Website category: phone
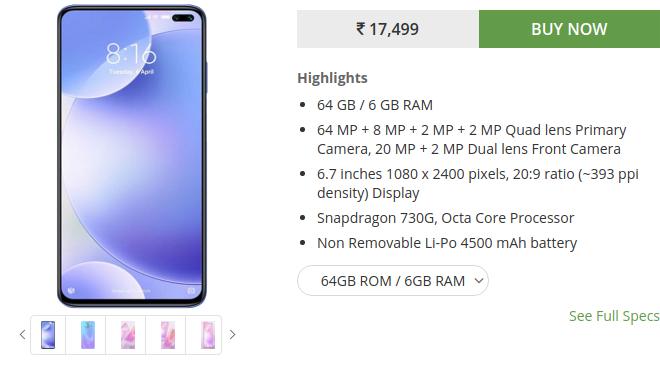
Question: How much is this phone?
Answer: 17,499

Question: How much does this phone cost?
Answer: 17,499

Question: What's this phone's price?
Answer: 17,499

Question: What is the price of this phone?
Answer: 17,499

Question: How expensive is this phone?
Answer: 17,499

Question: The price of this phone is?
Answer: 17,499

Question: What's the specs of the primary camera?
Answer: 64 MP + 8 MP + 2 MP + 2 MP Quad lens Primary Camera

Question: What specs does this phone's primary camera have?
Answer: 64 MP + 8 MP + 2 MP + 2 MP Quad lens Primary Camera

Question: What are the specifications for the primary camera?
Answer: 64 MP + 8 MP + 2 MP + 2 MP Quad lens Primary Camera

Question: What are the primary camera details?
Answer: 64 MP + 8 MP + 2 MP + 2 MP Quad lens Primary Camera

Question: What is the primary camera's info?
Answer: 64 MP + 8 MP + 2 MP + 2 MP Quad lens Primary Camera

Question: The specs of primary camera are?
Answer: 64 MP + 8 MP + 2 MP + 2 MP Quad lens Primary Camera

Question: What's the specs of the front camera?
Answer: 20 MP + 2 MP Dual lens Front Camera

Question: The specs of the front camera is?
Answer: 20 MP + 2 MP Dual lens Front Camera

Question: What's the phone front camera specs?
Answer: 20 MP + 2 MP Dual lens Front Camera

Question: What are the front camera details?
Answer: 20 MP + 2 MP Dual lens Front Camera

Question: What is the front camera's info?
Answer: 20 MP + 2 MP Dual lens Front Camera

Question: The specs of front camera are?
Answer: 20 MP + 2 MP Dual lens Front Camera

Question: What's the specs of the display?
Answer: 6.7 inches 1080 x 2400 pixels, 20:9 ratio (~393 ppi density) Display

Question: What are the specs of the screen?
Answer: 6.7 inches 1080 x 2400 pixels, 20:9 ratio (~393 ppi density) Display

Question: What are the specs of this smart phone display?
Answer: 6.7 inches 1080 x 2400 pixels, 20:9 ratio (~393 ppi density) Display

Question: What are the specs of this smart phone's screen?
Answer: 6.7 inches 1080 x 2400 pixels, 20:9 ratio (~393 ppi density) Display

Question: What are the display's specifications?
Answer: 6.7 inches 1080 x 2400 pixels, 20:9 ratio (~393 ppi density) Display

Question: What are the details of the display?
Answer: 6.7 inches 1080 x 2400 pixels, 20:9 ratio (~393 ppi density) Display

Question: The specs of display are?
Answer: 6.7 inches 1080 x 2400 pixels, 20:9 ratio (~393 ppi density) Display

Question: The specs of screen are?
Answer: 6.7 inches 1080 x 2400 pixels, 20:9 ratio (~393 ppi density) Display

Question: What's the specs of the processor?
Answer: Snapdragon 730G, Octa Core Processor

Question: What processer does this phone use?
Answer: Snapdragon 730G, Octa Core Processor

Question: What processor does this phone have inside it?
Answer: Snapdragon 730G, Octa Core Processor

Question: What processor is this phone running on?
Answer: Snapdragon 730G, Octa Core Processor

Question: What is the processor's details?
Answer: Snapdragon 730G, Octa Core Processor

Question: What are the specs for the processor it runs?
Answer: Snapdragon 730G, Octa Core Processor

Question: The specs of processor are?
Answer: Snapdragon 730G, Octa Core Processor

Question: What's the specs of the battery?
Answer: Non Removable Li-Po 4500 mAh battery

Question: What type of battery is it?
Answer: Non Removable Li-Po 4500 mAh battery

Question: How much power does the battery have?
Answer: Non Removable Li-Po 4500 mAh battery

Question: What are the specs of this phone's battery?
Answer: Non Removable Li-Po 4500 mAh battery

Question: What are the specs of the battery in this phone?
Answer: Non Removable Li-Po 4500 mAh battery

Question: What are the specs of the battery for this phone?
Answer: Non Removable Li-Po 4500 mAh battery

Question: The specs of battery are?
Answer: Non Removable Li-Po 4500 mAh battery